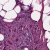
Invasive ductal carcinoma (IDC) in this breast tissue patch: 1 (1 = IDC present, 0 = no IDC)